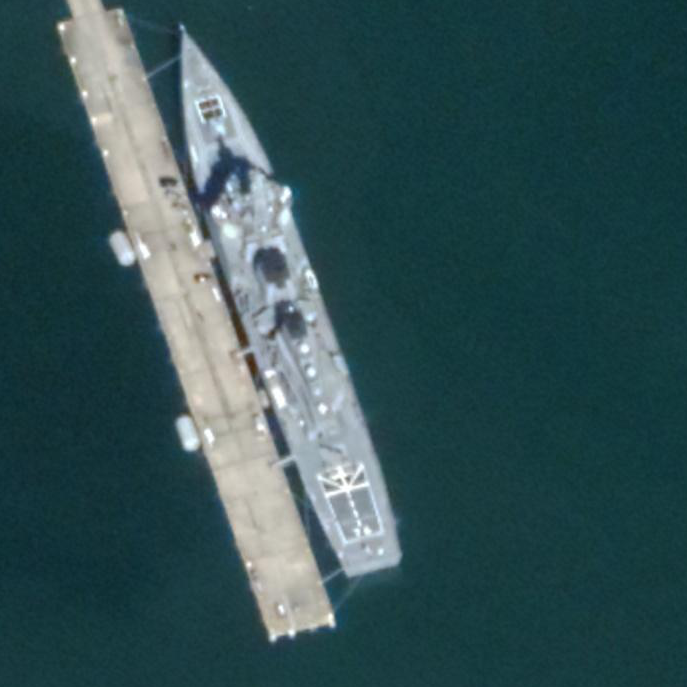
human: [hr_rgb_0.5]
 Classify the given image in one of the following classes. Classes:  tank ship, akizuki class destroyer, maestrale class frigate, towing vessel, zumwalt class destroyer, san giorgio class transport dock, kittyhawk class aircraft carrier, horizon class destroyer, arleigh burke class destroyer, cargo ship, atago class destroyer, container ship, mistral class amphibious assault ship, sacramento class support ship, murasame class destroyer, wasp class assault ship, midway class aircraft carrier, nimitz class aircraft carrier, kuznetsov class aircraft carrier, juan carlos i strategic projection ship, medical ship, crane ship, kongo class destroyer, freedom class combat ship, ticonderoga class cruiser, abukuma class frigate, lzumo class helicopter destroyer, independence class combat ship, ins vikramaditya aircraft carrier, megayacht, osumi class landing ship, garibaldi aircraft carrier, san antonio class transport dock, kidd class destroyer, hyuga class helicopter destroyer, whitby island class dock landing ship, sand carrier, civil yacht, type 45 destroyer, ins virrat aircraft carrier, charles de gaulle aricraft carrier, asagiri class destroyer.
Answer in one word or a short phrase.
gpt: Arleigh Burke class destroyer